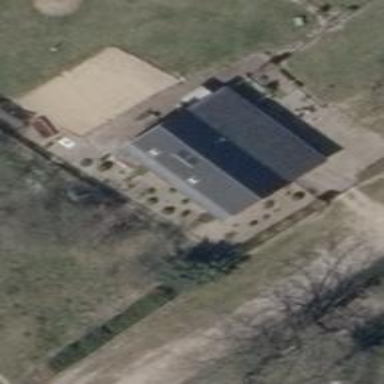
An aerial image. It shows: Detached building.